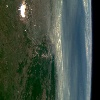
Label: land